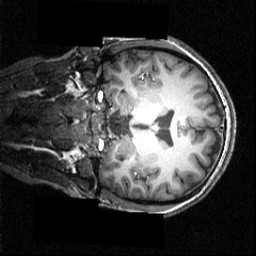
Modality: T1w
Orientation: coronal
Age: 20
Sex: female
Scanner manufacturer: siemens
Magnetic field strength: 3.951 T
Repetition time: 1.5 s
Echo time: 0.00335 s